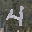
Label: 4